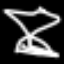
Label: hourglass